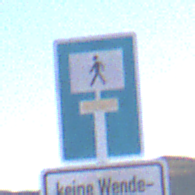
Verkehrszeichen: SackgasseFussgaengerDurchlaessig
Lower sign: HinweisGeaenderteVorfahrtVerkehrsfuehrungVerkehrsregelung3
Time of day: SunriseSunset
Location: Outdoor (Nature)
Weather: Clear
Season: NotSpecified
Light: Natural